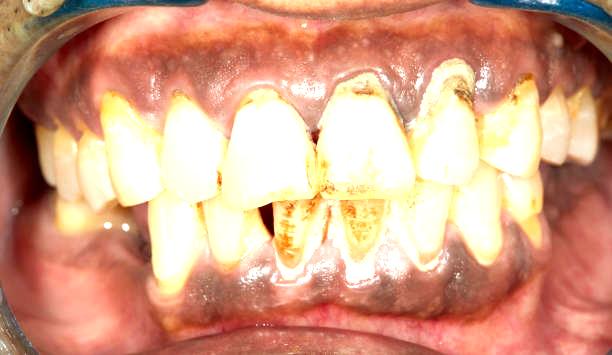
Condition: Calculus